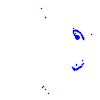
Particle: electron